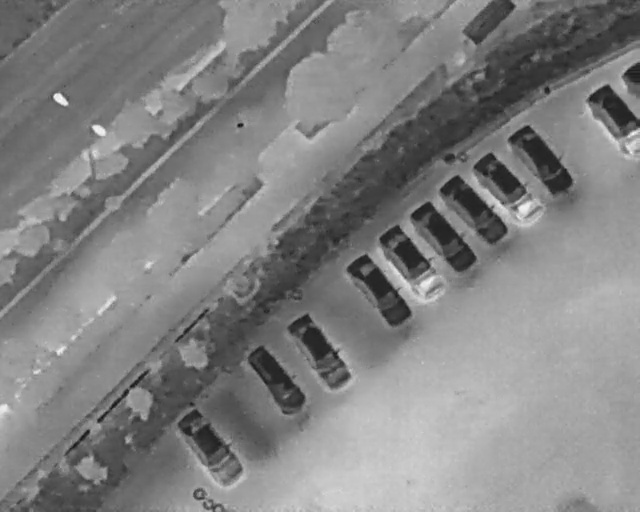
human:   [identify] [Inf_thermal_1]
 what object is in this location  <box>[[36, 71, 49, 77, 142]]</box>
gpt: <ref>1 medium car at the bottom</ref>

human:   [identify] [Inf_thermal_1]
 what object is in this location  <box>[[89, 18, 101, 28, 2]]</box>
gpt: <ref>1 large car at the top right</ref>

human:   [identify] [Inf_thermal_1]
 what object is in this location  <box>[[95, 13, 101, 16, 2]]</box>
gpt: <ref>1 small car at the top right</ref>